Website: crate-barrel
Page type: cart
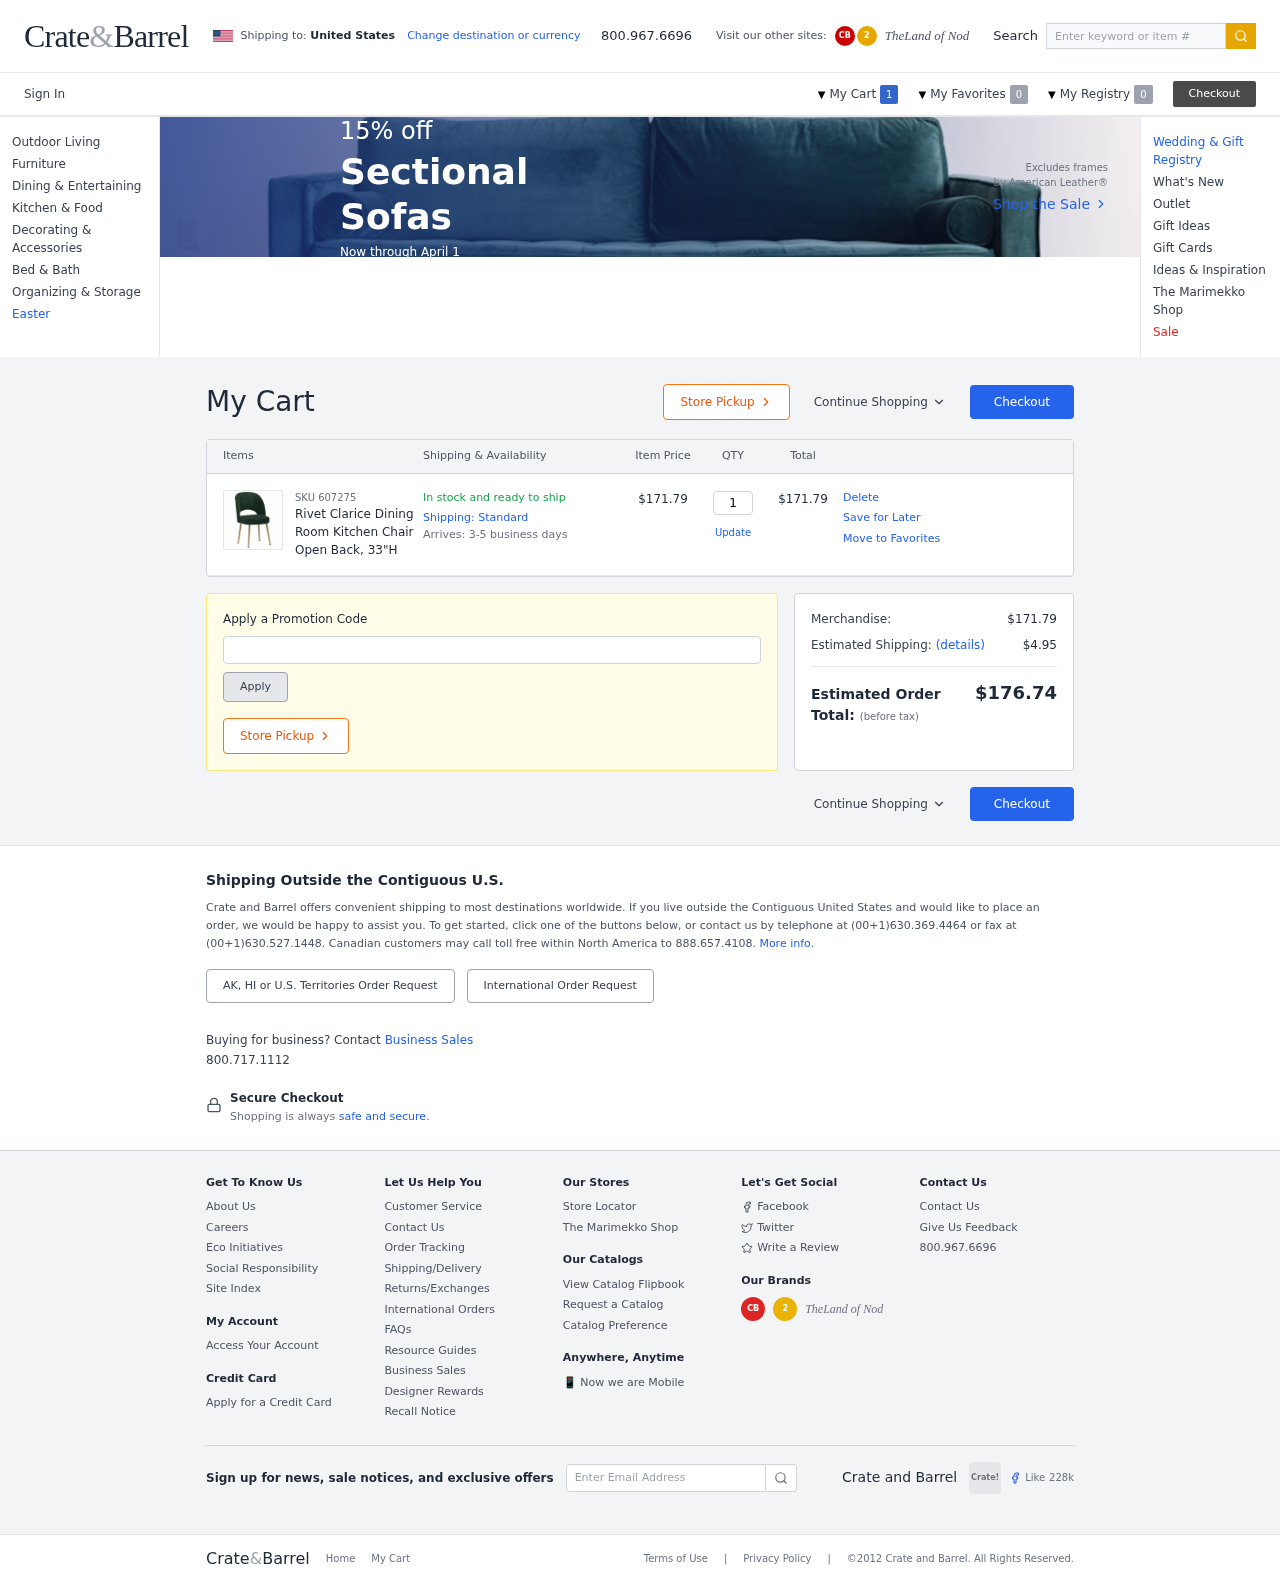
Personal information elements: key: PII_PROMO_CODE
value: SAVE89
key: PII_COUNTRY
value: United States
Product elements: key: PRODUCT1_NAME
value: Rivet Clarice Dining Room Kitchen Chair Open Back, 33"H
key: PRODUCT1_PRICE
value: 171.79
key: PRODUCT1_QUANTITY
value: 1
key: PRODUCT1_SKU
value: SKU 607275
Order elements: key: ORDER_NUM_ITEMS
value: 1
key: ORDER_ITEM_TOTAL
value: $171.79
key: ORDER_SUBTOTAL
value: $171.79
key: ORDER_SHIPPING_COST
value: $4.95
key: ORDER_TOTAL
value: $176.74
Search elements: key: HEADER_SEARCH
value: Enter keyword or item #